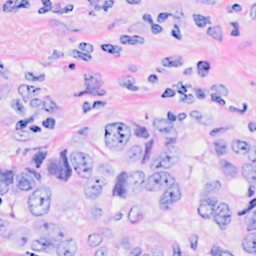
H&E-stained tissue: Breast